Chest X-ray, PA view. Patient: 49 years old, sex M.
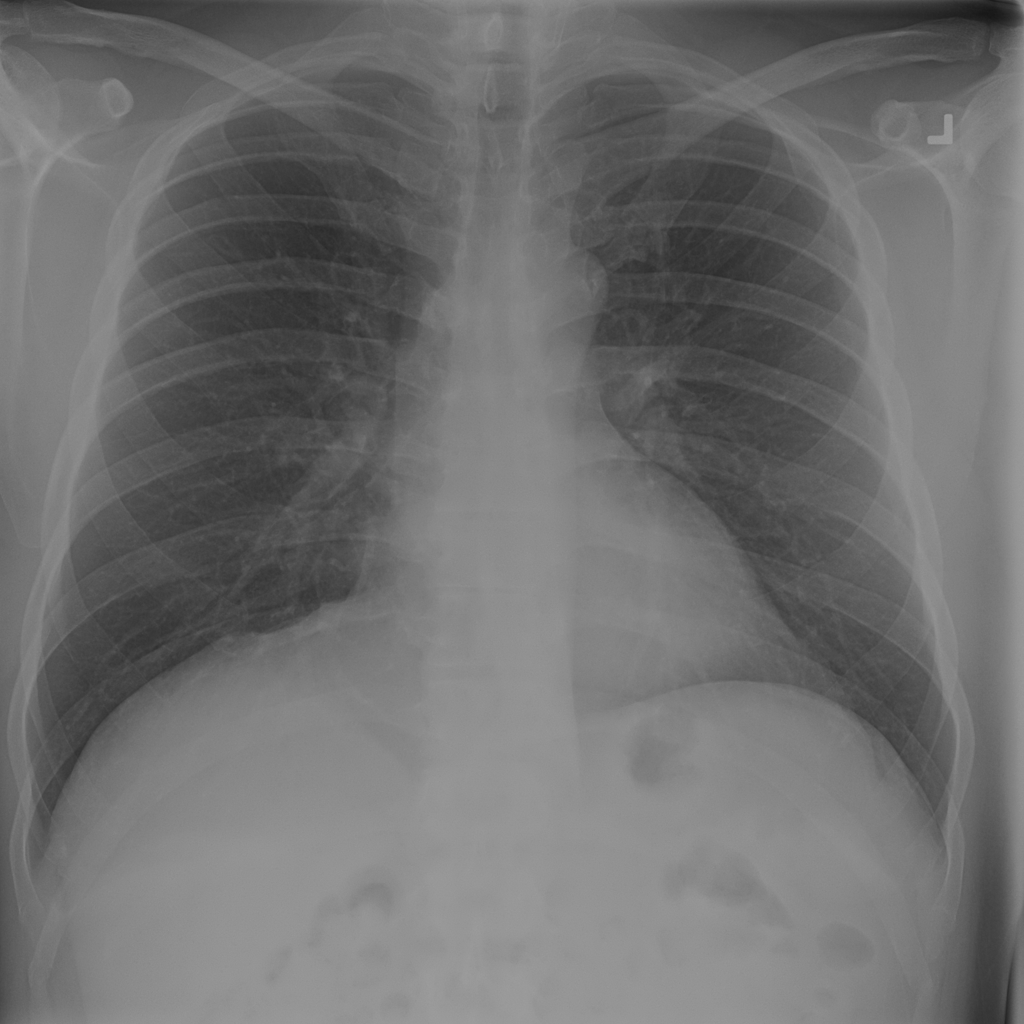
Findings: No Finding